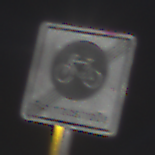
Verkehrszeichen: EndeFahrradstrasse
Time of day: Night
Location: Outdoor (Urban)
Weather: PartlyCloudy
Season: NotSpecified
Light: Artificial